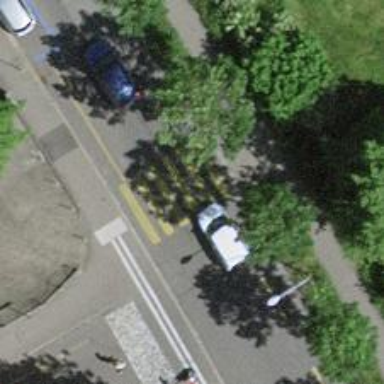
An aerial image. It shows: Uncontrolled zebra crossing on the road.